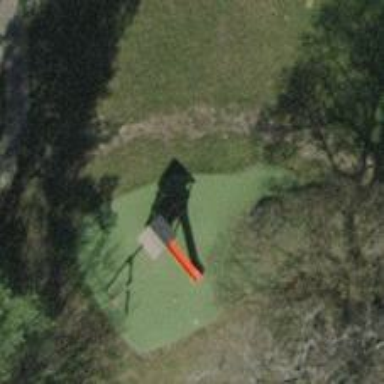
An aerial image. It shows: Playground featuring slide.